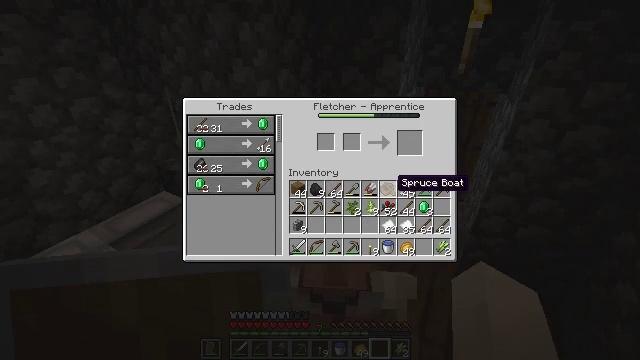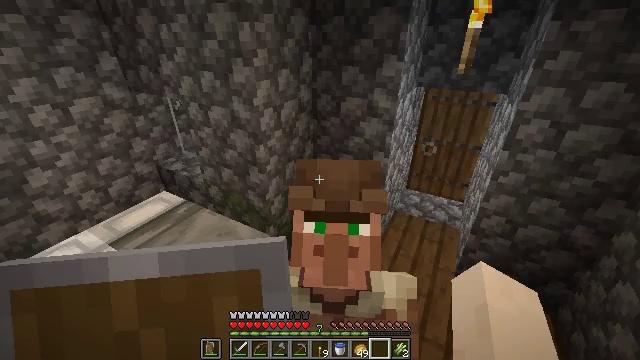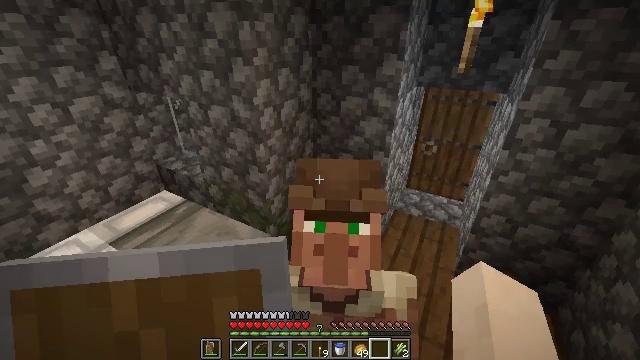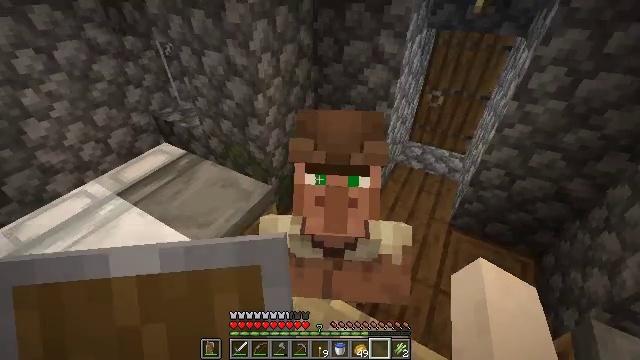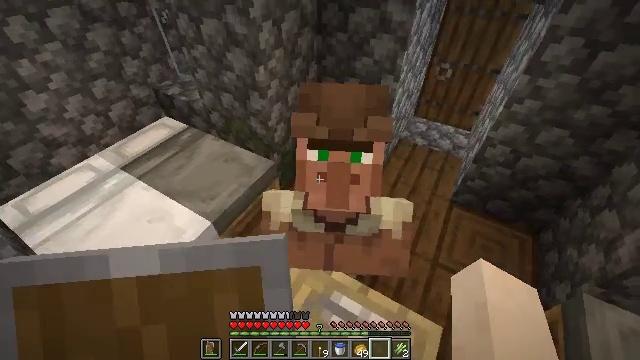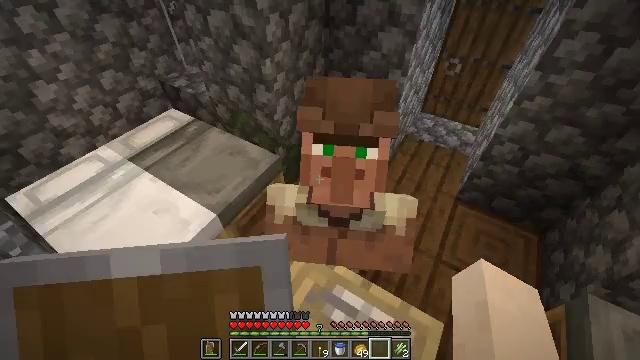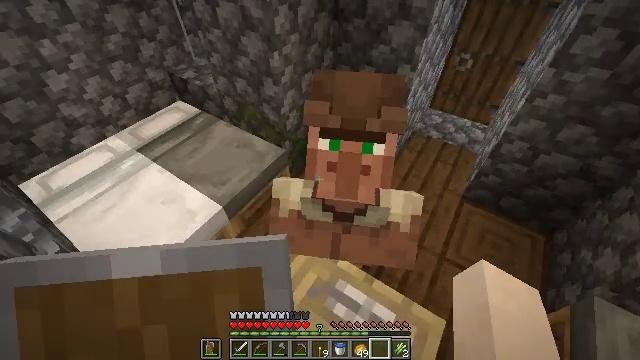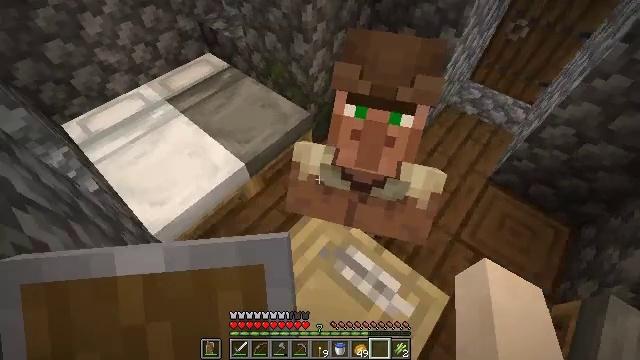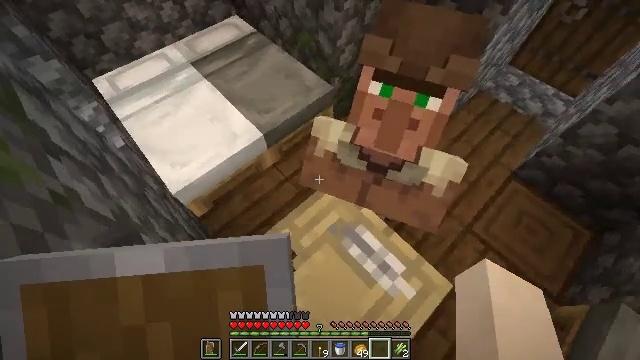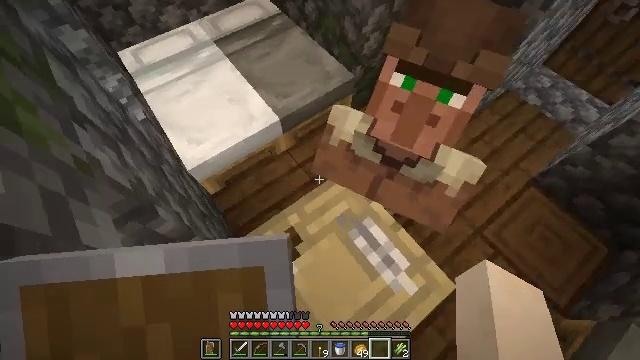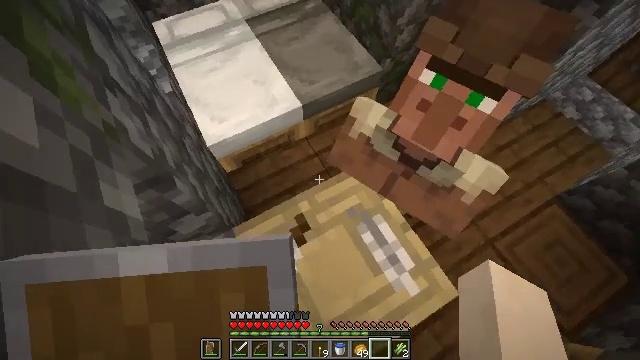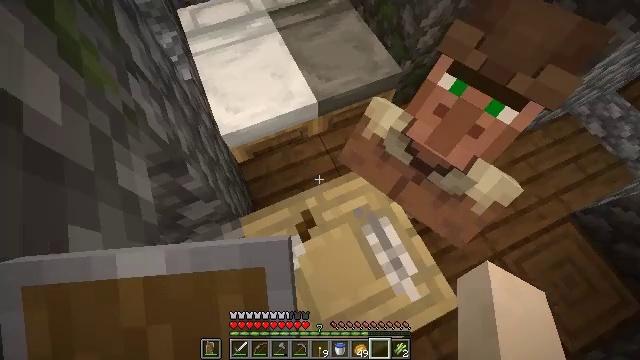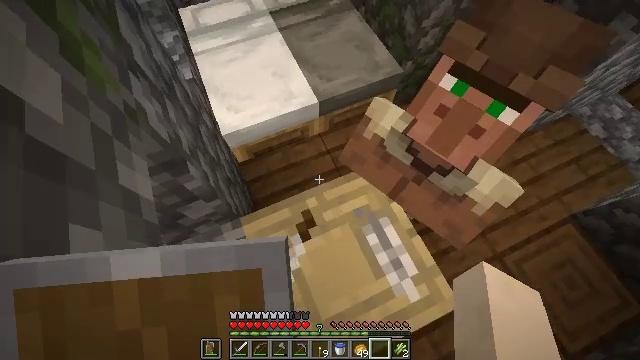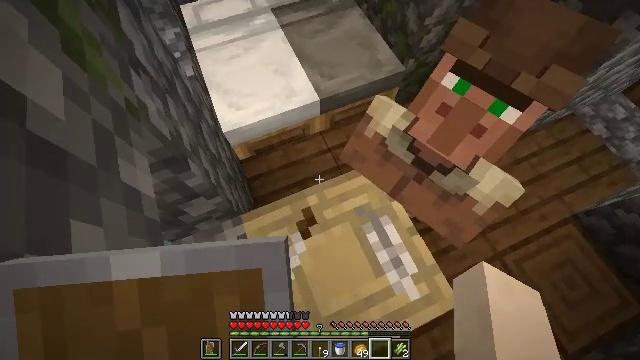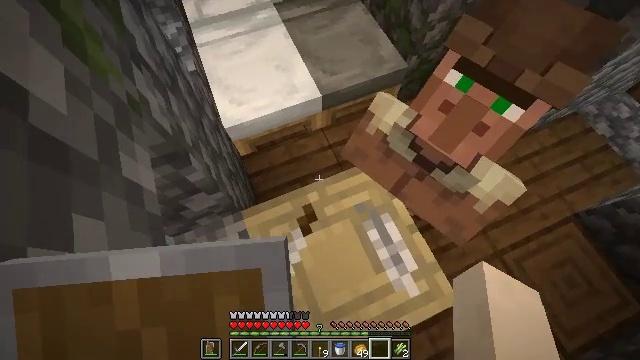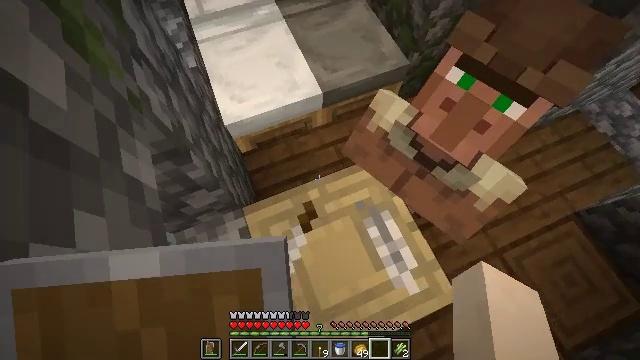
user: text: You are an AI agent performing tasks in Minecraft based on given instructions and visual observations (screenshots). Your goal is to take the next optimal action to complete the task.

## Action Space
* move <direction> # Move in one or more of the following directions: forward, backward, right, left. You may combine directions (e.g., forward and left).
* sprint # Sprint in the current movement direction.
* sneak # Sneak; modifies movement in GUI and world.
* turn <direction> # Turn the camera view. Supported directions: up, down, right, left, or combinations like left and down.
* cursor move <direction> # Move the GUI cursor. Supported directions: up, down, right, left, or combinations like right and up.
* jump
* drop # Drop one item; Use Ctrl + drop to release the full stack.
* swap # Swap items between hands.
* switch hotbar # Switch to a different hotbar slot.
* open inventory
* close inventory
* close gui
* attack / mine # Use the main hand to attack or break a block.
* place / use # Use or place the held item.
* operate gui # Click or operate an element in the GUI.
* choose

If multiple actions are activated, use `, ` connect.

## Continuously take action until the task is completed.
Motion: motion action
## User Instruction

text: Get the fletching table back into the inventory.
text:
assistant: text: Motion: no_op
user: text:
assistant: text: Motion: close gui
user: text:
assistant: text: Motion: turn down
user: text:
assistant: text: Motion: turn down
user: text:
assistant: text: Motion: turn left and down
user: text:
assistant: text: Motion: turn left and down
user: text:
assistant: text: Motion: turn left and down
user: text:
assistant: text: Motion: turn left and down
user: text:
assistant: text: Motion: turn left and down
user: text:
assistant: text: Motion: turn left and down
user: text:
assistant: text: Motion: turn left
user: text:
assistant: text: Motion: no_op
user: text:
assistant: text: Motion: no_op
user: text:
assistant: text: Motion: no_op
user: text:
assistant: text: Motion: no_op
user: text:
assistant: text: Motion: no_op
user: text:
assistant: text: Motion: no_op
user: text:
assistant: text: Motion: no_op
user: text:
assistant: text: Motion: switch to hotbar 4
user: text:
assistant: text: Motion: turn down, switch to hotbar 4
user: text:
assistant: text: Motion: turn down, switch to hotbar 4
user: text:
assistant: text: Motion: turn left
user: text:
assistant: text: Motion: move back, turn left and down
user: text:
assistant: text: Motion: move back, turn left
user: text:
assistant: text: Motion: move back, turn left and up
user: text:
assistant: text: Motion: turn left and up, switch to hotbar 3, 4
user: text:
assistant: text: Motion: turn left and up, switch to hotbar 3, 4
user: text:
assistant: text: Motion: turn left and up
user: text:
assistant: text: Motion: no_op
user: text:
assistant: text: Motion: turn left and up